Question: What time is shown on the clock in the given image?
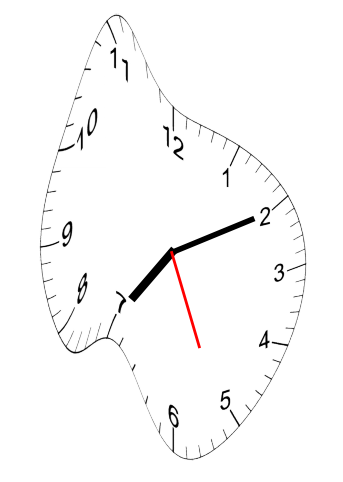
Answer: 07:10:26